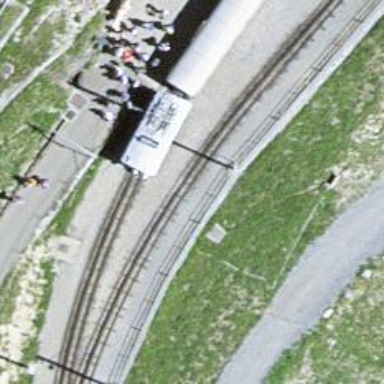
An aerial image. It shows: Narrow-gauge railway siding with electrified contact lines.